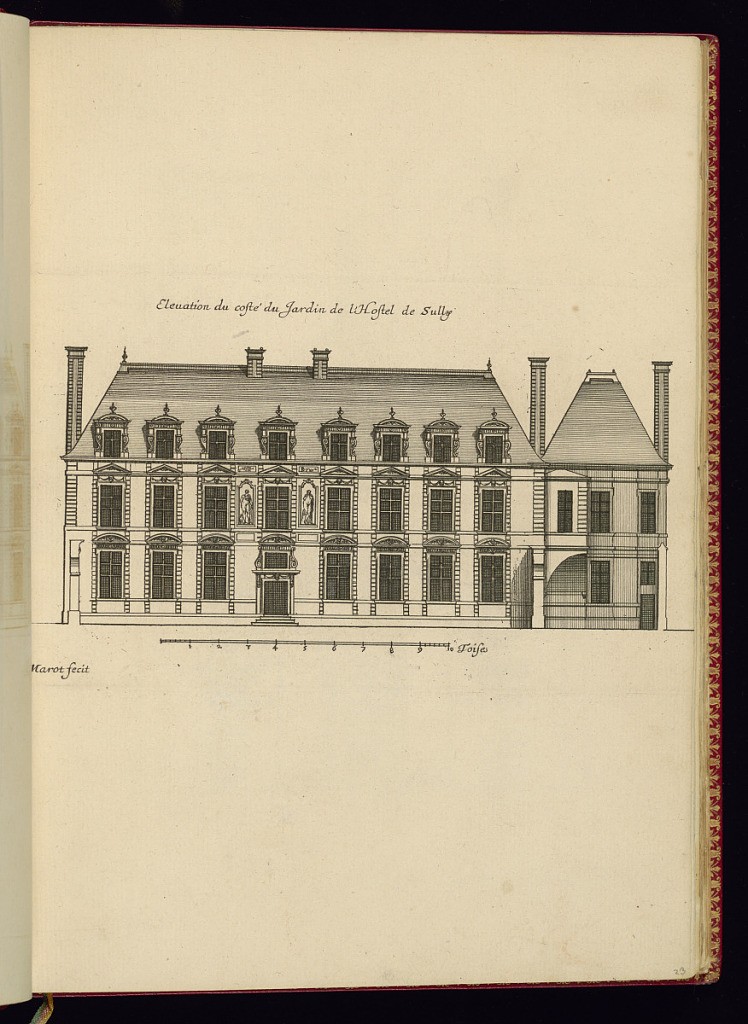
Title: Elevation du costé du Jardin de l’Hostel de Sully
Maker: Jean Marot, French, 1619 - 1679
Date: ca.1635–ca.1660
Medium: Etching on laid paper
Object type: Print
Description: Architectural elevation of the exterior facade of the Parisian hôtel particulier (grand house), the Hotel of Sully, from the Garden view. The façade features windows, and statues in niches. A scale below. The plate is titled and signed.